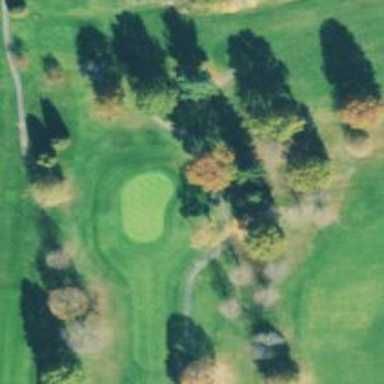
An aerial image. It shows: Path for both road and golf.